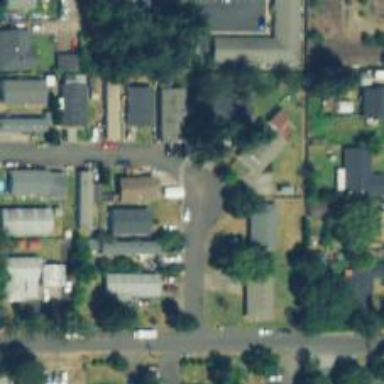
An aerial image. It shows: Residential road with sidewalk on the left side.